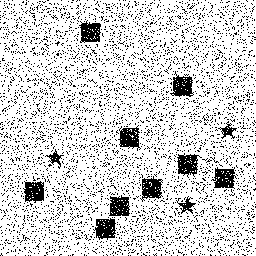
Squares: 9
Triangles: 0
Stars: 3
Total shapes: 12